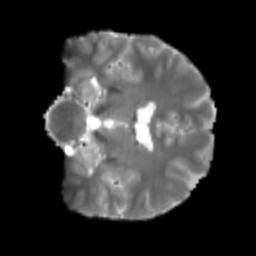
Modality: T2w
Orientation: coronal
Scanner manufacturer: siemens
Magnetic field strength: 3 T
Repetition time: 4 s
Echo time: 0.0594 s